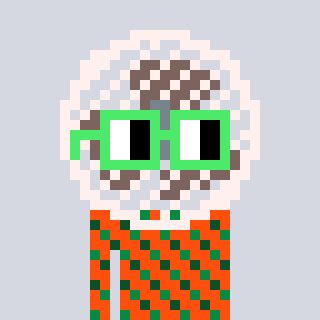
a pixel art character with square light green glasses, a fan-shaped head and a orange-colored body on a cool background